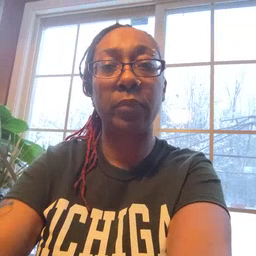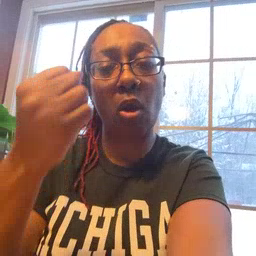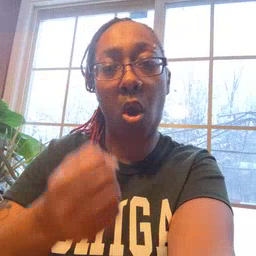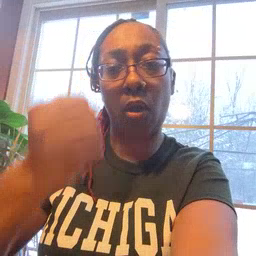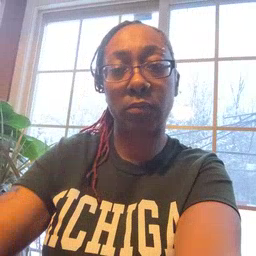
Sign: car